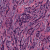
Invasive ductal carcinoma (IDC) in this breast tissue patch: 1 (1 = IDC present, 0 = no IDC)